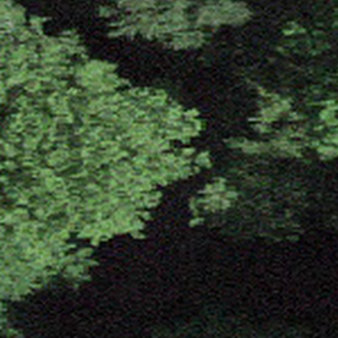
Label: other